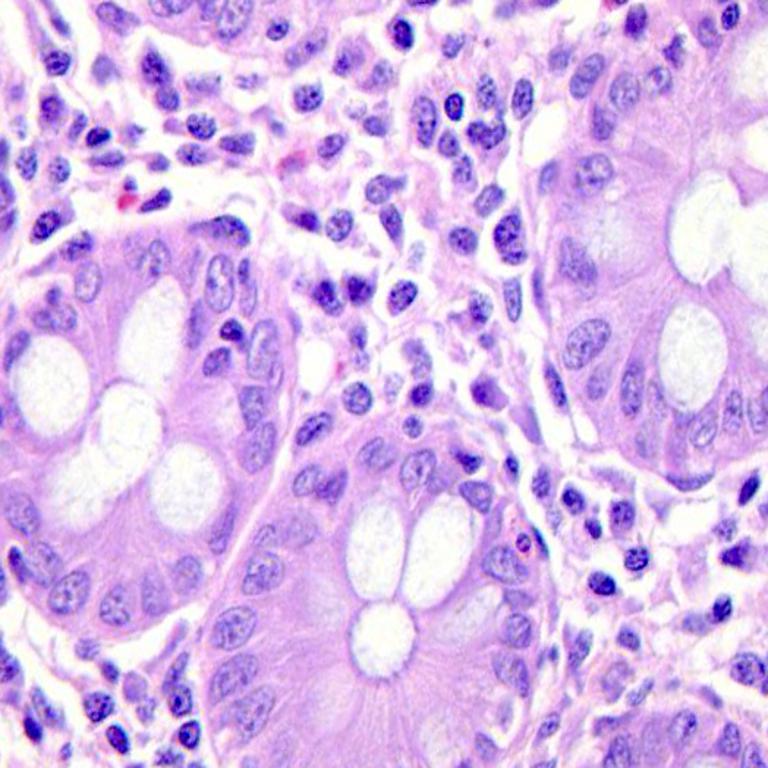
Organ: colon
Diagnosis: benign